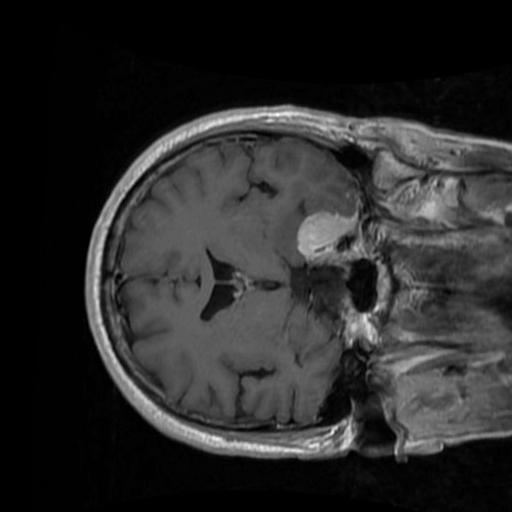
Label: brain_menin